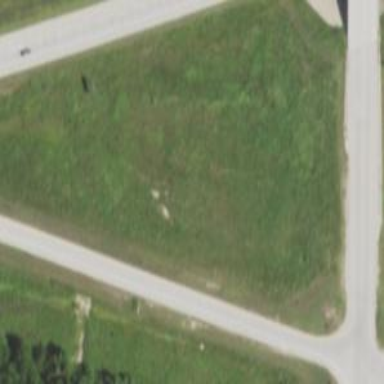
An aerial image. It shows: Abandoned road.